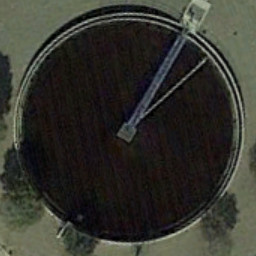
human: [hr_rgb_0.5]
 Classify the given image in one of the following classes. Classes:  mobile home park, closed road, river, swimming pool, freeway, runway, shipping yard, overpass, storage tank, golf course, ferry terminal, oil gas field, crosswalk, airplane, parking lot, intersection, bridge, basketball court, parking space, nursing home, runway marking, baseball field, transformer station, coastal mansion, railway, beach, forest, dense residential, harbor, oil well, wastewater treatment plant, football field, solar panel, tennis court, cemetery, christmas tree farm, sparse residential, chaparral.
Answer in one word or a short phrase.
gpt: wastewater treatment plant